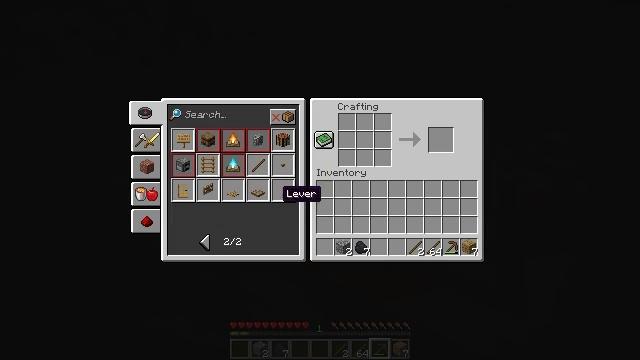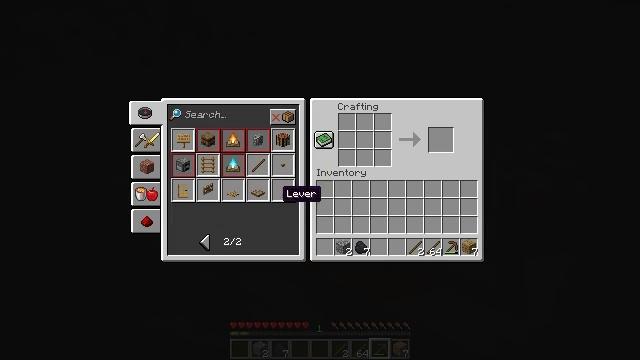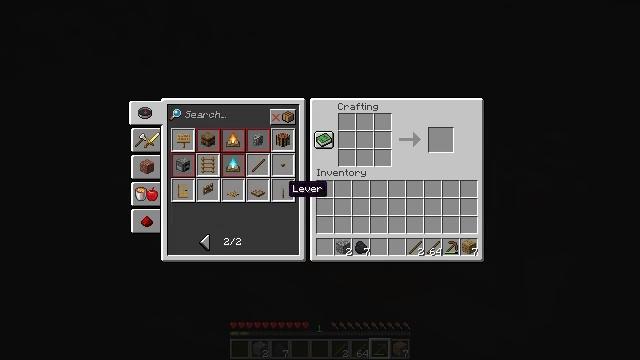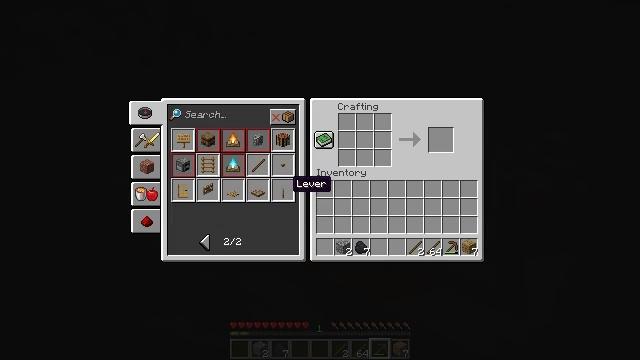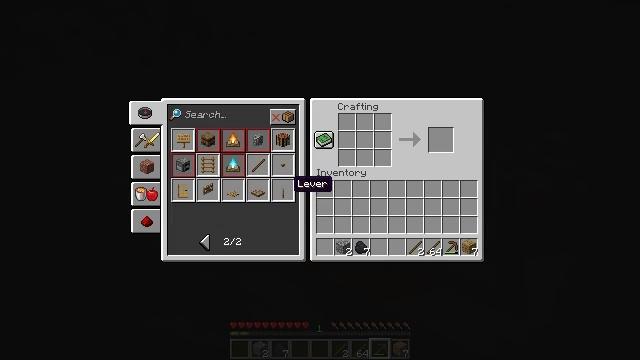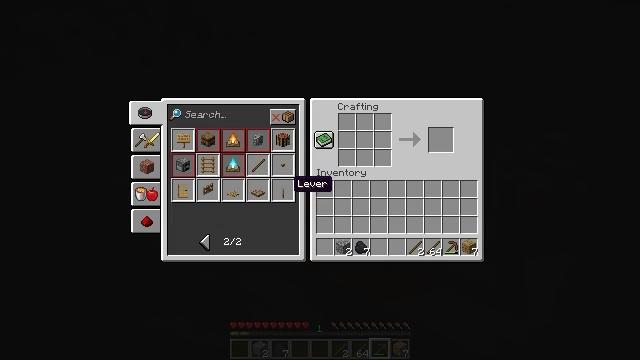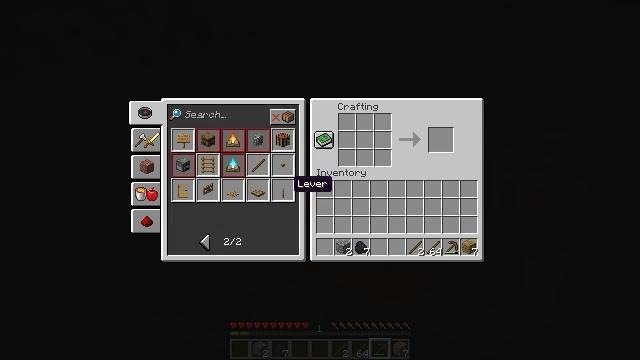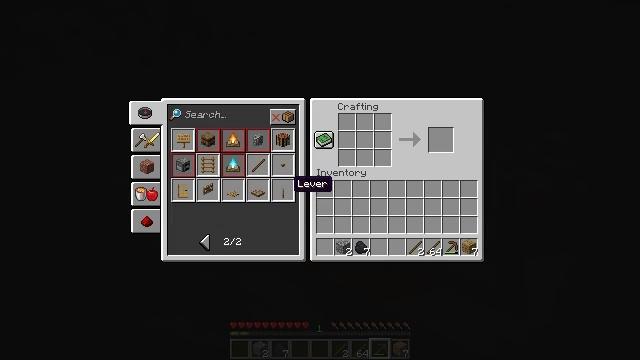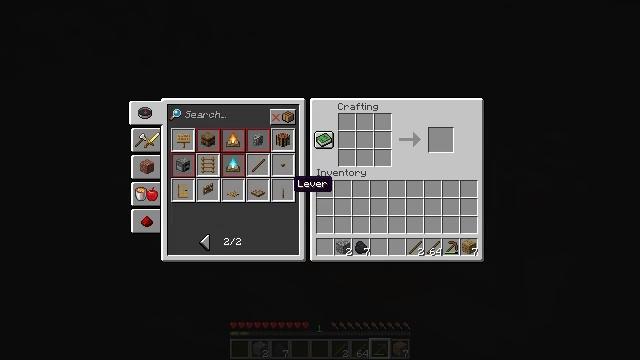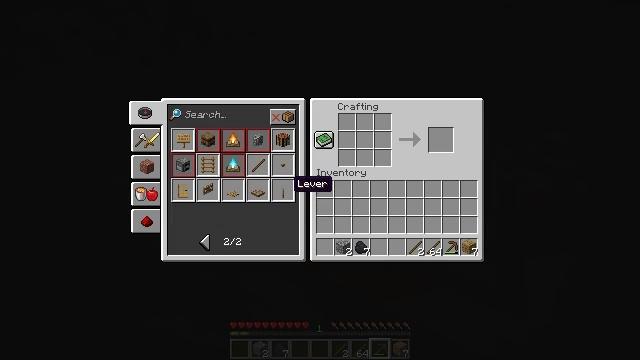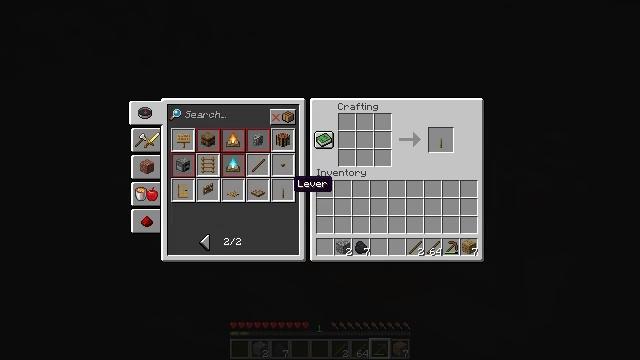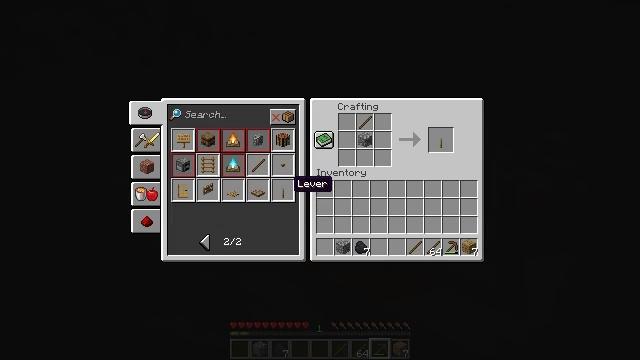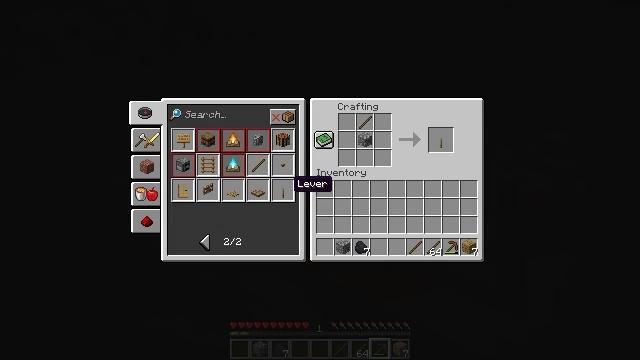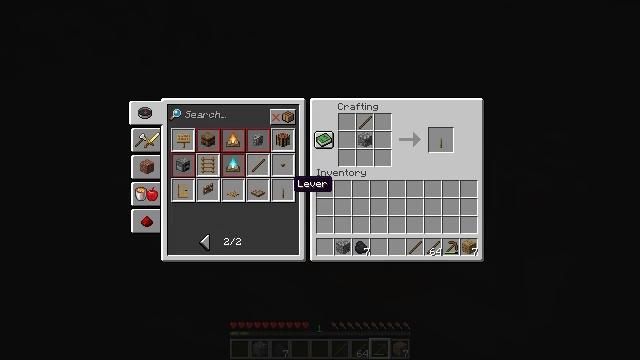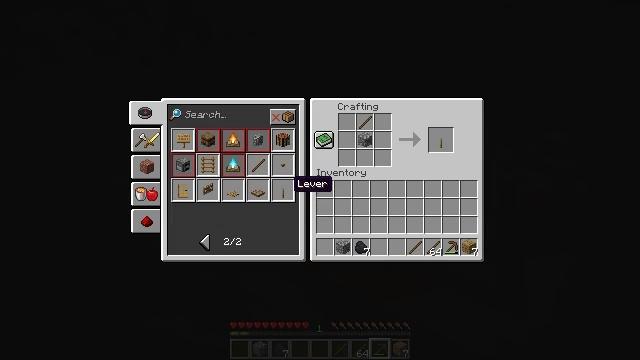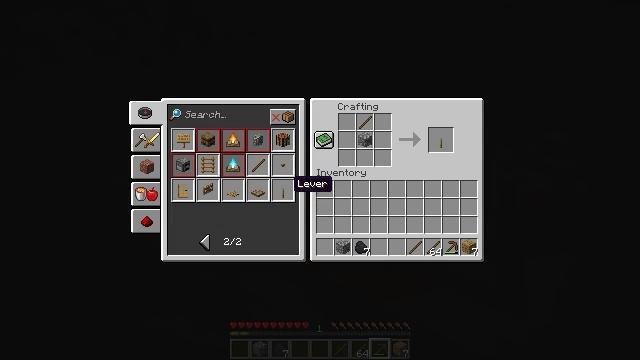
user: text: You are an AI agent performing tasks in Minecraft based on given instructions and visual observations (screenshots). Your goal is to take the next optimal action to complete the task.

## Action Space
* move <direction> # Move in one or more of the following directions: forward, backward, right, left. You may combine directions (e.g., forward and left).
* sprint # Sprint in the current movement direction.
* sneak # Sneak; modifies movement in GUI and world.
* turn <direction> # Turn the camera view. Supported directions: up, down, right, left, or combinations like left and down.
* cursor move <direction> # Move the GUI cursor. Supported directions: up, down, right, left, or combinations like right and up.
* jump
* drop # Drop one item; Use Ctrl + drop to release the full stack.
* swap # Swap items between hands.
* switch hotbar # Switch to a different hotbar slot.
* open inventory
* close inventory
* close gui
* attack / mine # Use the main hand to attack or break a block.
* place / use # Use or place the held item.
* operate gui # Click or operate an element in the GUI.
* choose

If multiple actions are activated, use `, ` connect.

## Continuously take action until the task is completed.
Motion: motion action
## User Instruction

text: Make a lever in the crafting table.
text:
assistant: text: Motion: no_op
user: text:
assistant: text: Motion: no_op
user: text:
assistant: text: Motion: no_op
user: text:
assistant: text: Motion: no_op
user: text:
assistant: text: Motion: no_op
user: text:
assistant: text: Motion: no_op
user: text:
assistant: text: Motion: no_op
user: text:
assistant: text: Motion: no_op
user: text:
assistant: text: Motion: no_op
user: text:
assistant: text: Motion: no_op
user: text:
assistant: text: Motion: operate gui
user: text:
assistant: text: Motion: operate gui
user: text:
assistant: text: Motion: operate gui
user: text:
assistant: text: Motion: no_op
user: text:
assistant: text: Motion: no_op
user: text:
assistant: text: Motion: no_op
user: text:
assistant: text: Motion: no_op
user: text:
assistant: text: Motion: no_op
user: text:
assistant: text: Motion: no_op
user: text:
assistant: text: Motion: no_op
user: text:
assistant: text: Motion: no_op
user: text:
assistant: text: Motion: no_op
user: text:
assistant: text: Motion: no_op
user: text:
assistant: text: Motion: no_op
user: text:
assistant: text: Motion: no_op
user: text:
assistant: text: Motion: no_op
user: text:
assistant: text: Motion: no_op
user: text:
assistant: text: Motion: no_op
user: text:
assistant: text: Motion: no_op
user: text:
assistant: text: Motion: no_op